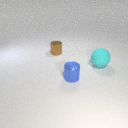
small brown metal cylinder to the left of large cyan rubber sphere